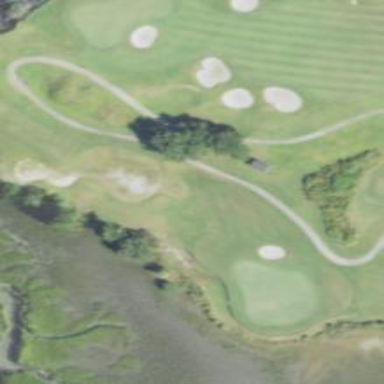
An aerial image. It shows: Path for golf carts.